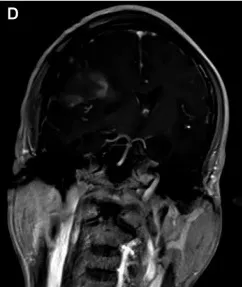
(C-E) Axial, coronal, and parasagittal MRI in T1-weighted contrast-enhanced sequences showing no significant enhancement in the surgical area.
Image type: radiology (mri)